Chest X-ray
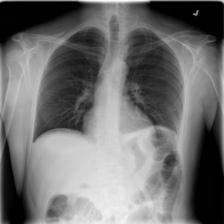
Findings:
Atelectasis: negative
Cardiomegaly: negative
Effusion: positive
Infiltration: negative
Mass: negative
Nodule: negative
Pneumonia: negative
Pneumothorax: negative
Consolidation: negative
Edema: negative
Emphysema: negative
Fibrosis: negative
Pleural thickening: negative
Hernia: negative